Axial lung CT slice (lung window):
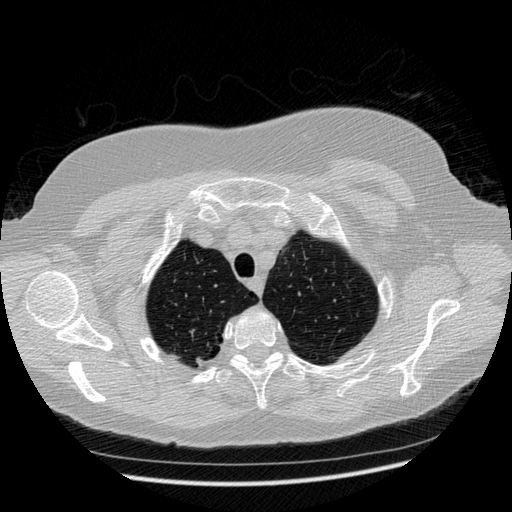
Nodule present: no